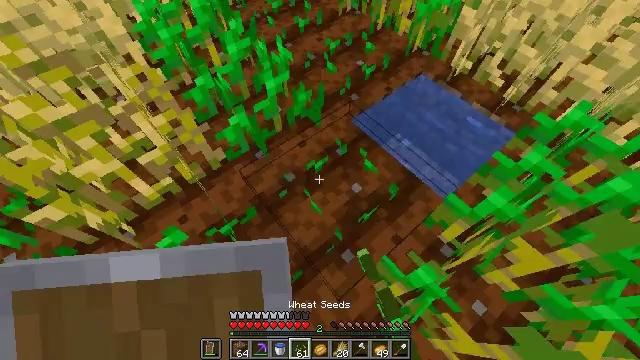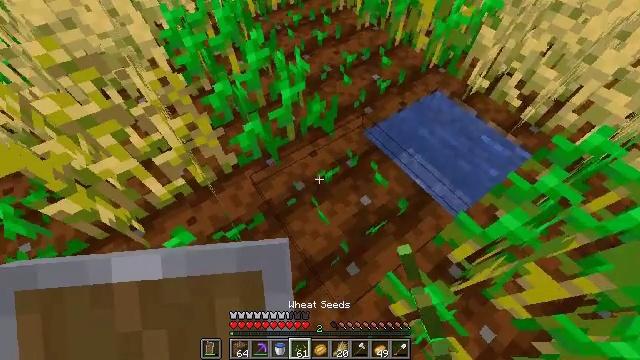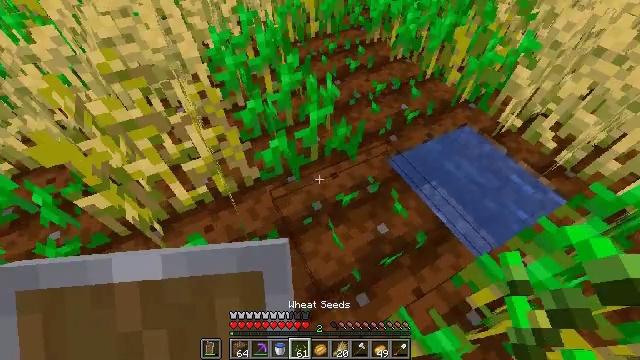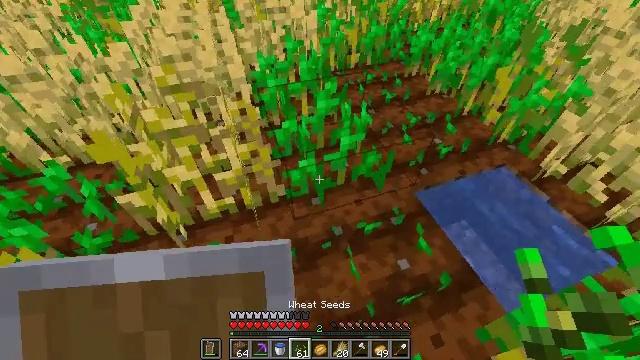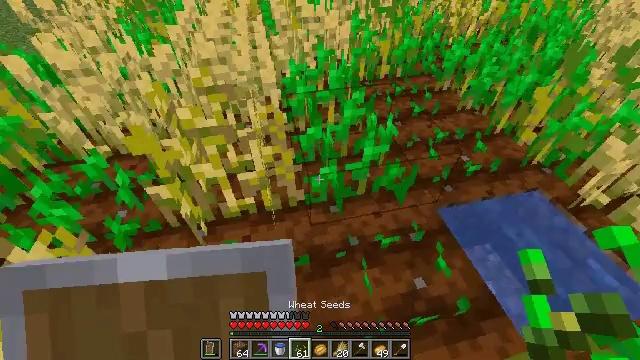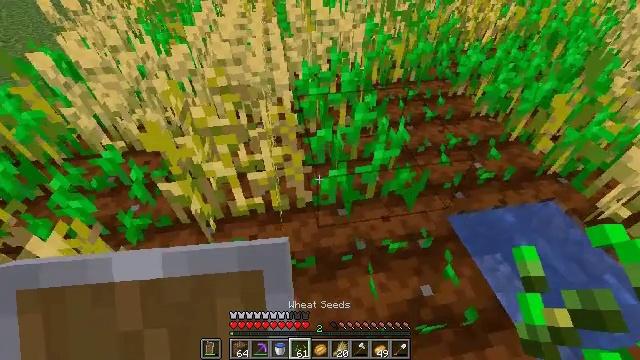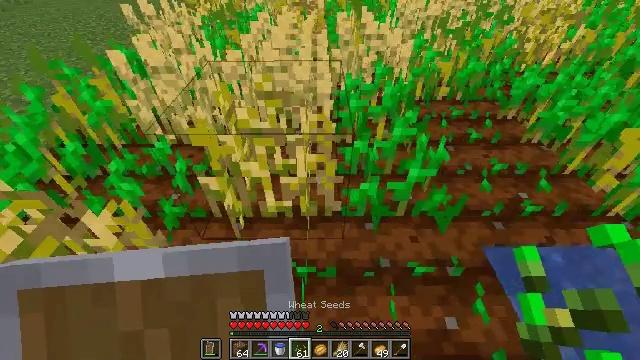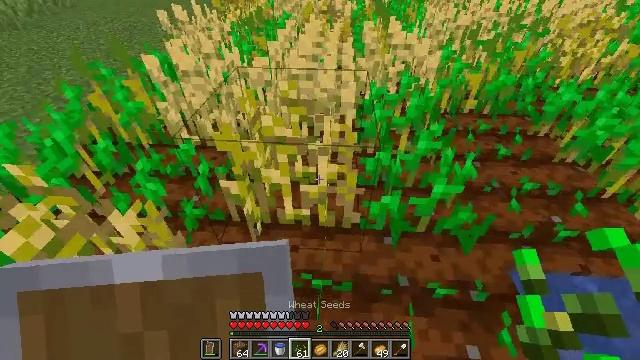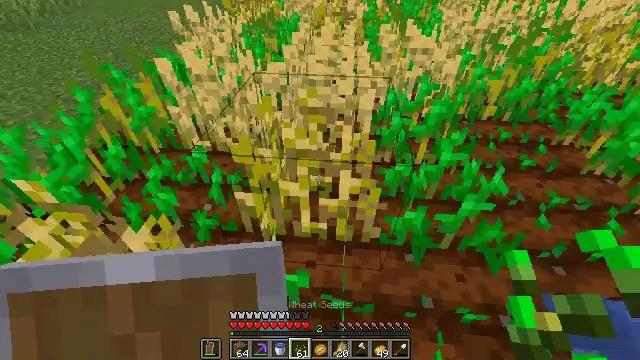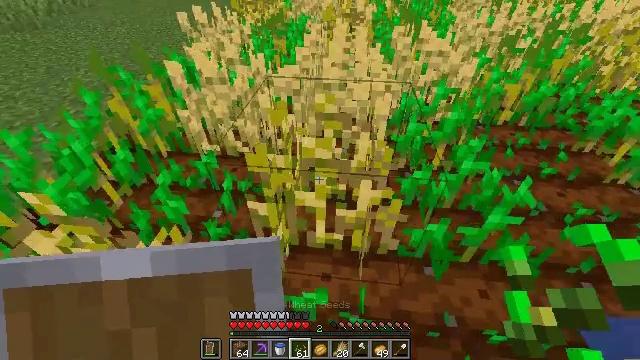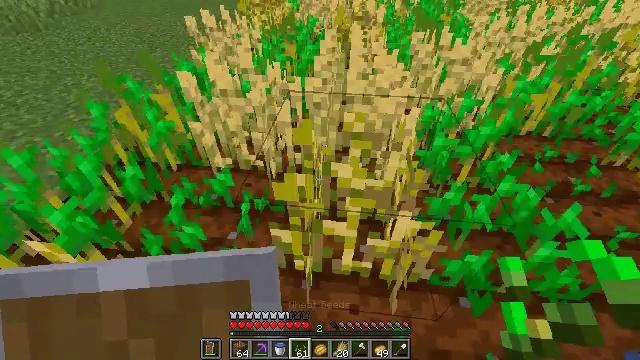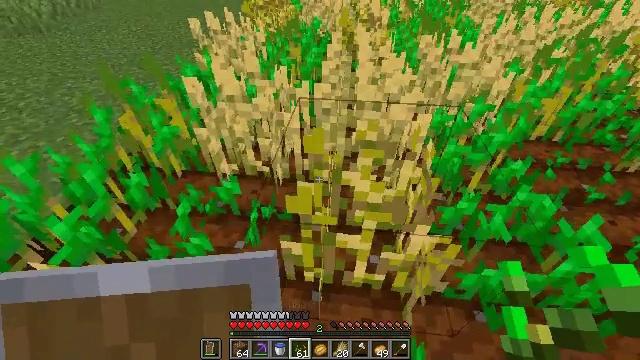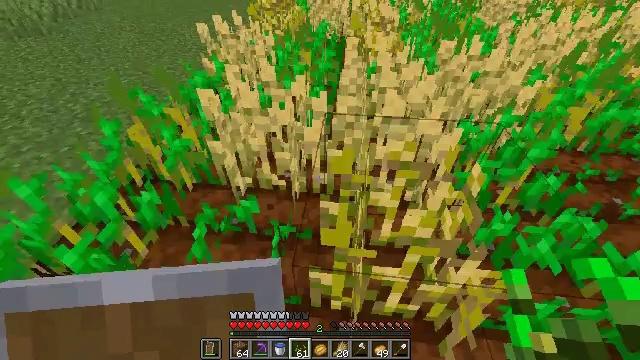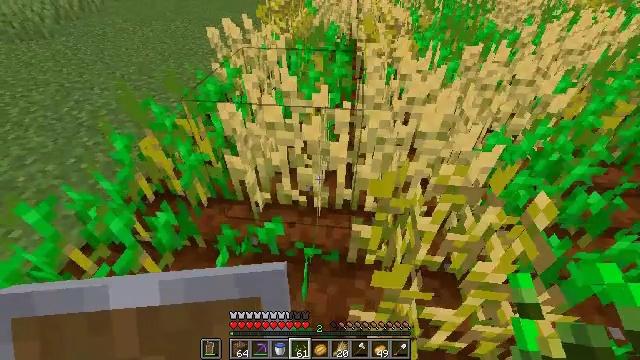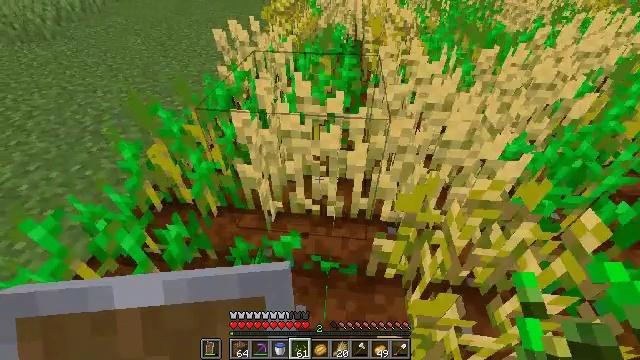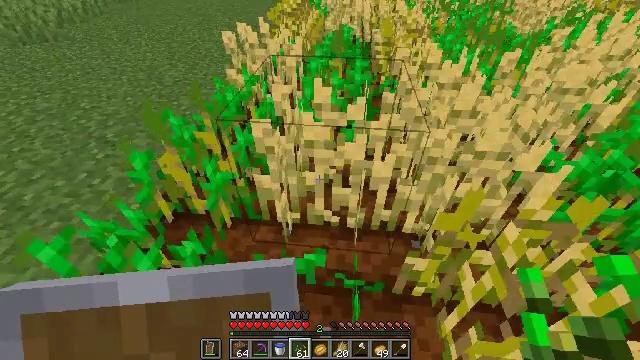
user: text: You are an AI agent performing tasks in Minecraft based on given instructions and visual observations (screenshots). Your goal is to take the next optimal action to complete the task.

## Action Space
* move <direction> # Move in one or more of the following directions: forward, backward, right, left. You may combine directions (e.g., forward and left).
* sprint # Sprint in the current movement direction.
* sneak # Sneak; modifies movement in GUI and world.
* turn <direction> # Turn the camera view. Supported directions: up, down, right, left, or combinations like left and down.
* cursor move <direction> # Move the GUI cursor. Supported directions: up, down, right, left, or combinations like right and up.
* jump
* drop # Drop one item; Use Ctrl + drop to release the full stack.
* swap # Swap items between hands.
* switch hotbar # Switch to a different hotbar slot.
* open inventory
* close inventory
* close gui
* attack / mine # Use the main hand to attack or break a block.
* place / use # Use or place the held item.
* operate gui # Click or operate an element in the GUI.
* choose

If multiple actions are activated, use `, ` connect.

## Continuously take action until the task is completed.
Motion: motion action
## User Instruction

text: Gather wheat by left-clicking on it.
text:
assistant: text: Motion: turn left and up
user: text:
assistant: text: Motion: turn left and up
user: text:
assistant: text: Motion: turn left and up
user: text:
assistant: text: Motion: turn left and up
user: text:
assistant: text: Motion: turn left
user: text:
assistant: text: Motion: turn left and up
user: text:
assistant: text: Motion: move forward and move left, turn left and up
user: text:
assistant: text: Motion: move forward and move left, turn left
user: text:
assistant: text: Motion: move forward and move left
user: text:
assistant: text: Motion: move forward and move left
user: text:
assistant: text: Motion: move forward and move left
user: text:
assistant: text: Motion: move forward and move left
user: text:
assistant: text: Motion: move forward and move left
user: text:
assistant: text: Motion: move forward and move left
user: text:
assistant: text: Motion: move forward and move left
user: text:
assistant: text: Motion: move forward and move left
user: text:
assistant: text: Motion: move forward and move left
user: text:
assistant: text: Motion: move forward and move left
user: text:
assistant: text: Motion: move forward and move left
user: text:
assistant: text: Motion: no_op
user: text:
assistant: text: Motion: no_op
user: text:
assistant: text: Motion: no_op
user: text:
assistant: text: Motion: no_op
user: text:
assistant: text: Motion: no_op
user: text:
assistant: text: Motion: no_op
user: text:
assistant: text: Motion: no_op
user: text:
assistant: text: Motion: no_op
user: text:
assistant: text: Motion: no_op
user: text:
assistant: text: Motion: no_op
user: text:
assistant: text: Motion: no_op